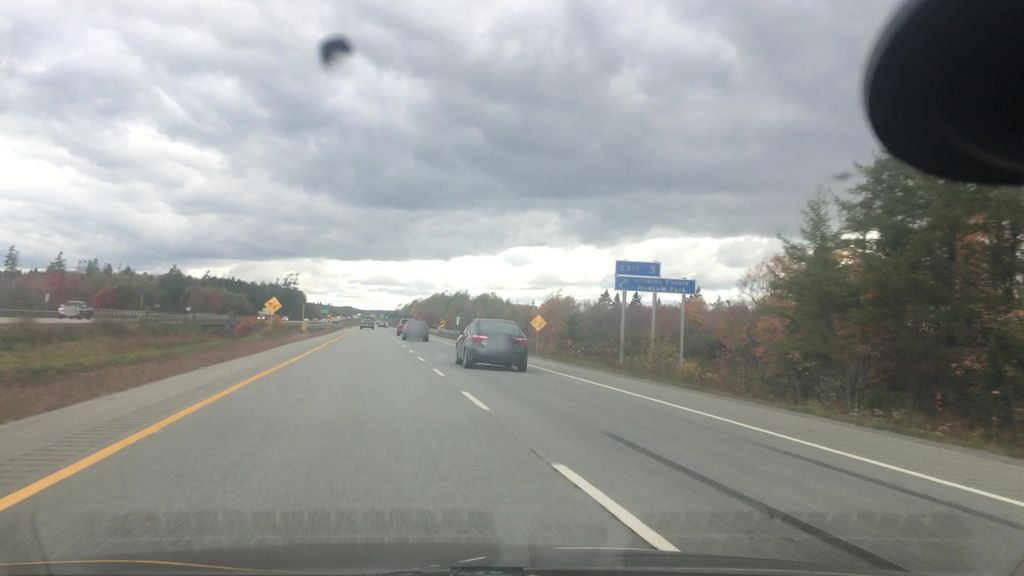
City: halifax